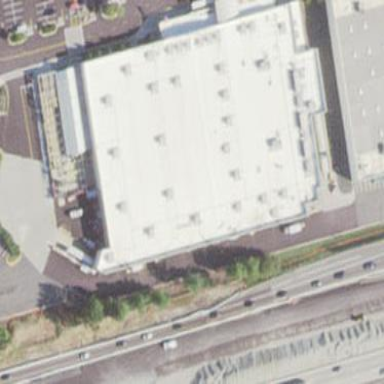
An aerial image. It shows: Building that houses supermarket.